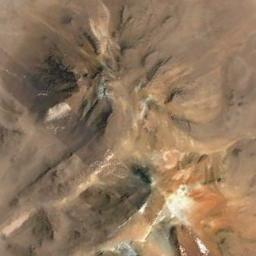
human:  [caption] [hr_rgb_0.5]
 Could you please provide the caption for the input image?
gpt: The mountain has a rugged surface .

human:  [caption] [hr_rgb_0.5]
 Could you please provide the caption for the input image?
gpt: You can see the veins of the mountain clearly .

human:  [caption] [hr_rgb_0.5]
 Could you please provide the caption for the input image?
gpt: The mountain is full of yellow soil .

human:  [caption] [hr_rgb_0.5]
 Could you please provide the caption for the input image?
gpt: The mountains are winding and undulating .

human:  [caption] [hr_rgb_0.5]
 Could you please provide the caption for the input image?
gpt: There are brown earth and sand on the mountain .